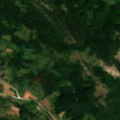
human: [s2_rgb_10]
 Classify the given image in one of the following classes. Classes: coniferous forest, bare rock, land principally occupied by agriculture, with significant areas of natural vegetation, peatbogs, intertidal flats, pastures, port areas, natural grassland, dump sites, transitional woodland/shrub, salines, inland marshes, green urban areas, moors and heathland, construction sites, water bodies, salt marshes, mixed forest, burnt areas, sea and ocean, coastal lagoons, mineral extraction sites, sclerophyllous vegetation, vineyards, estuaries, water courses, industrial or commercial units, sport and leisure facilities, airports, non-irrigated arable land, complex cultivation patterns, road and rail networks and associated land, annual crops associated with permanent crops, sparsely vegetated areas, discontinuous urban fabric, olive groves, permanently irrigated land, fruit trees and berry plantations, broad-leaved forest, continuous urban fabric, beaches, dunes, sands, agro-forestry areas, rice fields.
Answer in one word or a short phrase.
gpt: pastures, land principally occupied by agriculture, with significant areas of natural vegetation, broad-leaved forest, transitional woodland/shrub